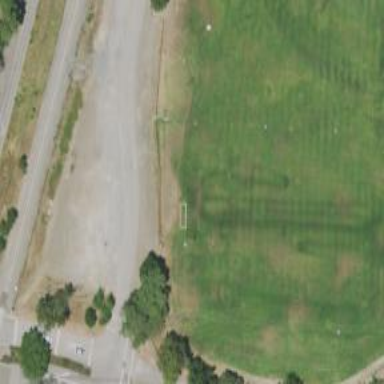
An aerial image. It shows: Soccer pitch with grass surface for leisure land.